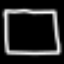
Label: square